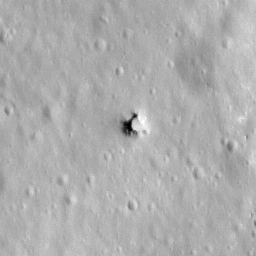
Pit: Stevinus 4
Host crater: Stevinus
Host type: impact_melt
Lunar coordinates: latitude -32.724, longitude 54.174